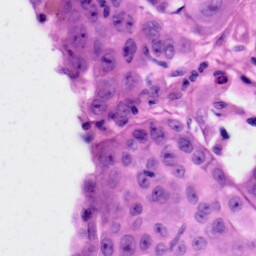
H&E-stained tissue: Skin